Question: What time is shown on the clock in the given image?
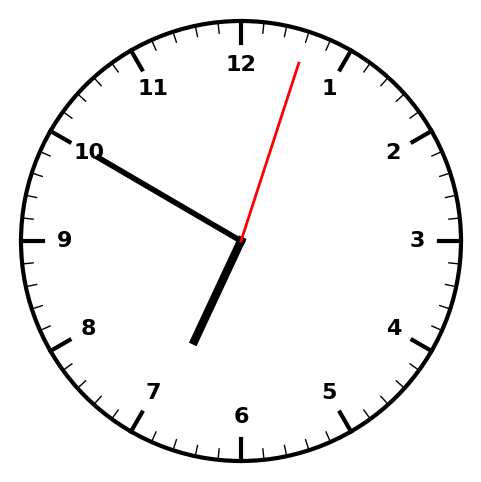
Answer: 06:50:03